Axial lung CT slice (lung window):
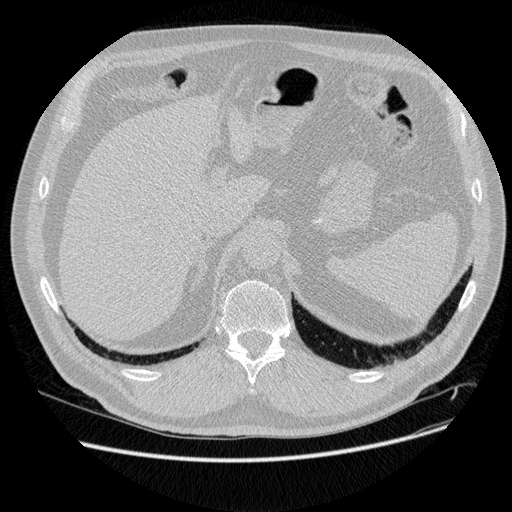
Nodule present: no